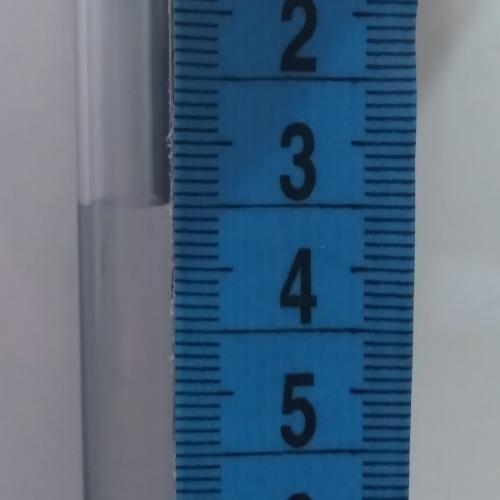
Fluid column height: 3.5 cm